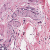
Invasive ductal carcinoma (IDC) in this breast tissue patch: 0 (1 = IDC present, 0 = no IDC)